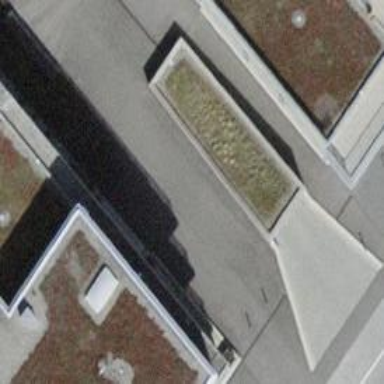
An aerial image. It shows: Parking entrance.